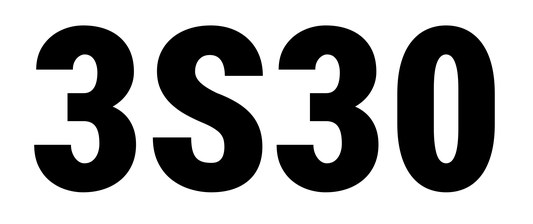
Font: Roboto_Condensed_Black